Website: crate-barrel
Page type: customer-info-address
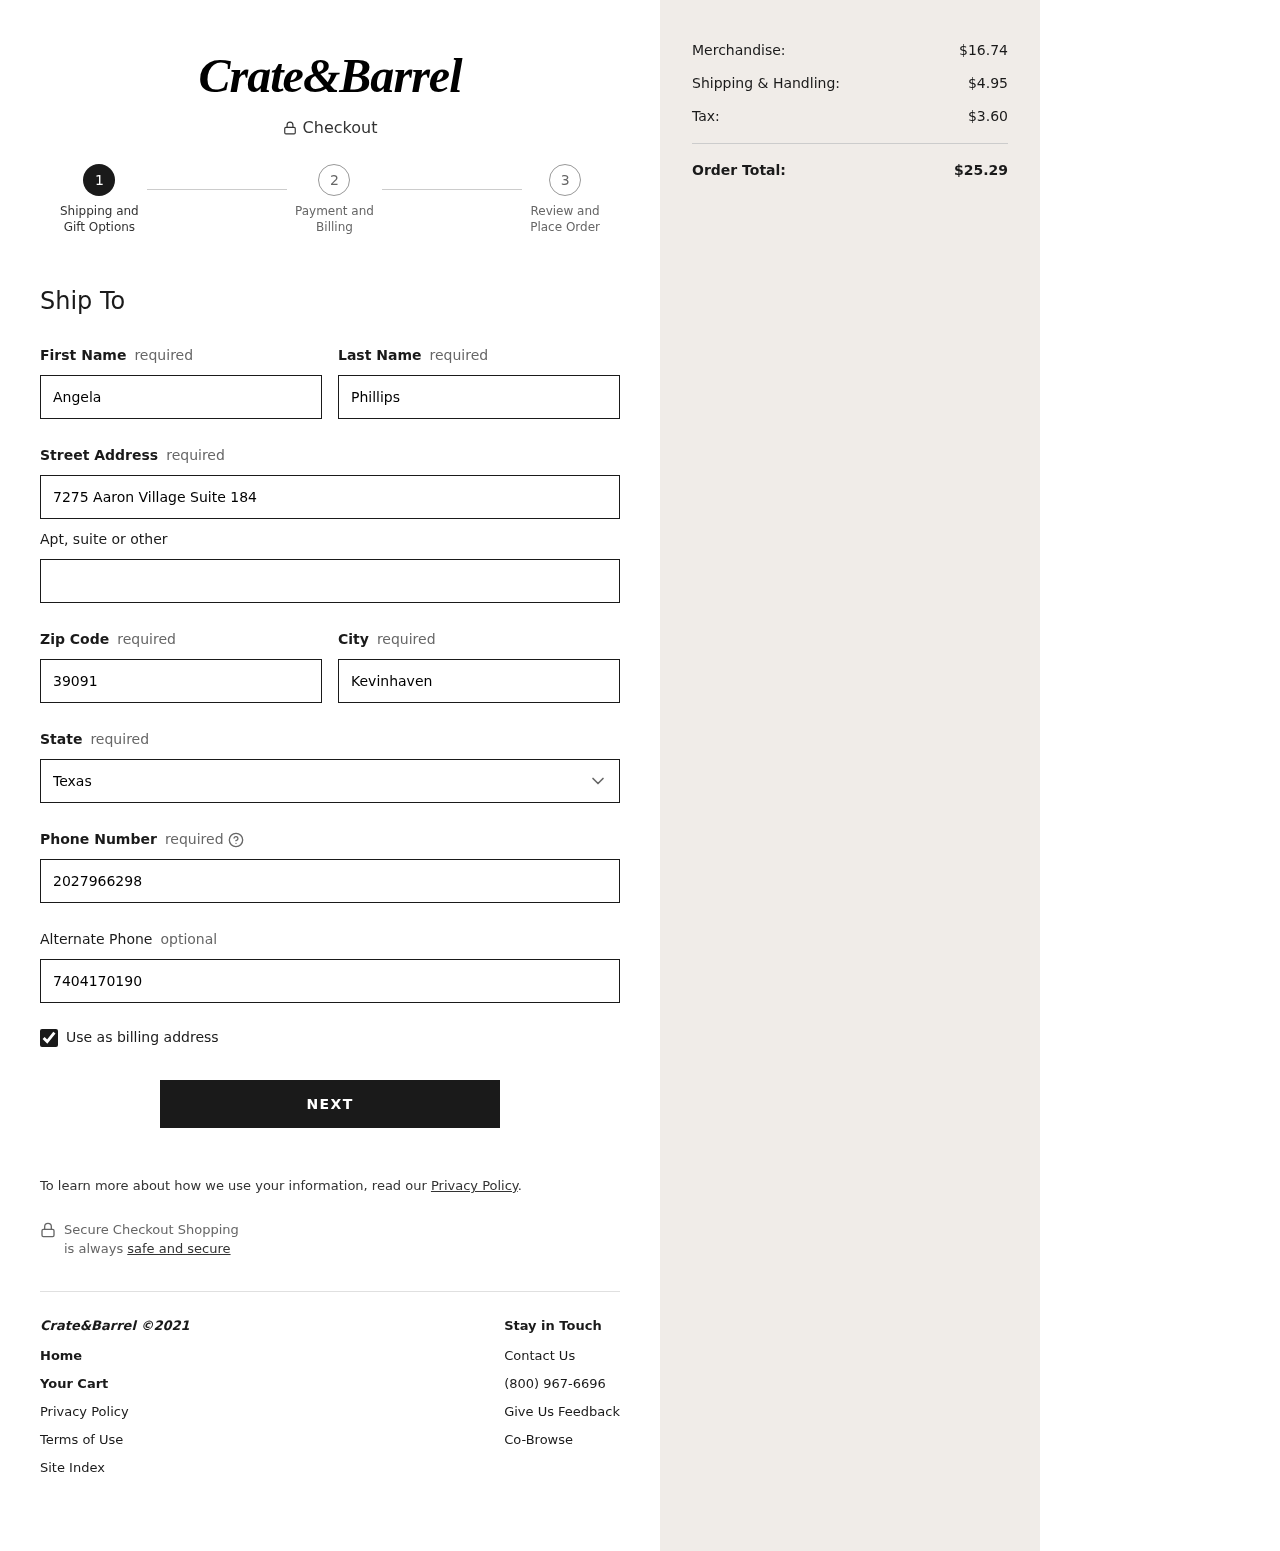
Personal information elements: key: PII_STATE
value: Texas
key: PII_FIRSTNAME
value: Angela
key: PII_LASTNAME
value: Phillips
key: PII_STREET
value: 7275 Aaron Village Suite 184
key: PII_POSTCODE
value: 39091
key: PII_CITY
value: Kevinhaven
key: PII_PHONE
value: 2027966298
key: PII_PHONE_ALT
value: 7404170190
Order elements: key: ORDER_SUBTOTAL
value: $16.74
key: ORDER_SHIPPING_COST
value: $4.95
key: ORDER_TAX
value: $3.60
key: ORDER_TOTAL
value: $25.29